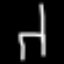
Label: chair